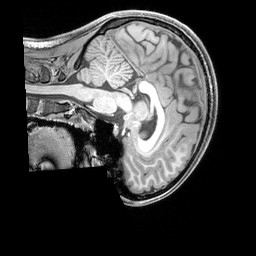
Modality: T1w
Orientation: sagittal
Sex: female
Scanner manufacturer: siemens
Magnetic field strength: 3 T
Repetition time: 2.3 s
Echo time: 0.00226 s